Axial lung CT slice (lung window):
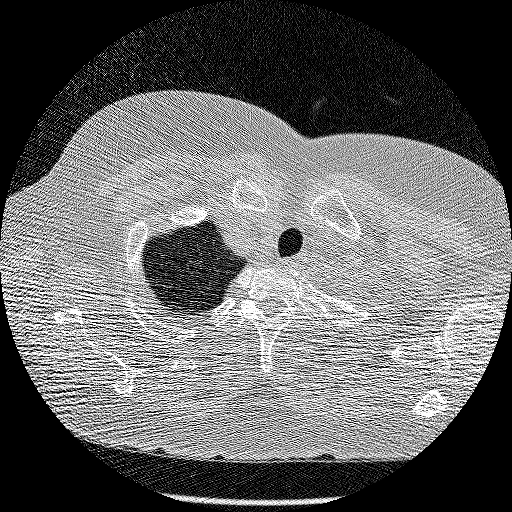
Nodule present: no